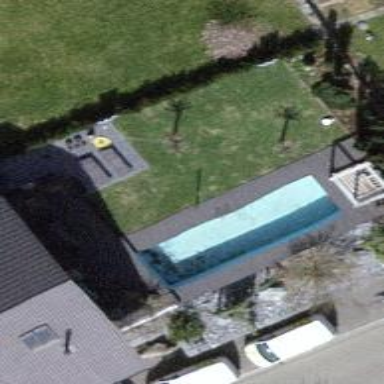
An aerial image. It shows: Swimming pool located in leisure land.